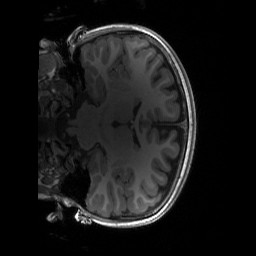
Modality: T1w
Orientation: coronal
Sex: female
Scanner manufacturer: siemens
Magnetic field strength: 3 T
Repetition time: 1.9 s
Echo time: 0.00243 s